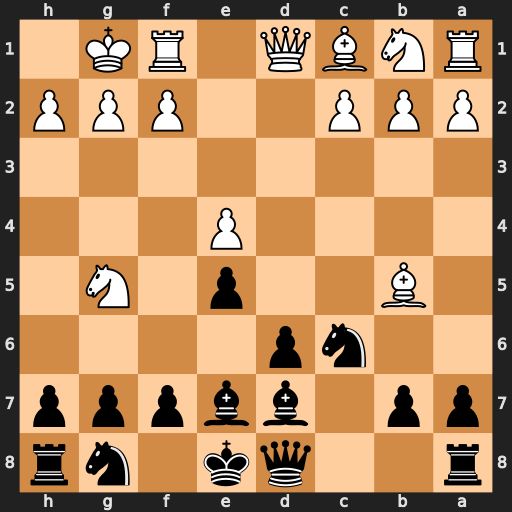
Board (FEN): r2qk1nr/pp1bbppp/2np4/1B2p1N1/4P3/8/PPP2PPP/RNBQ1RK1
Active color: b
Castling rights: kq
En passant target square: -
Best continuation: Bxg5 Bxg5 Qxg5